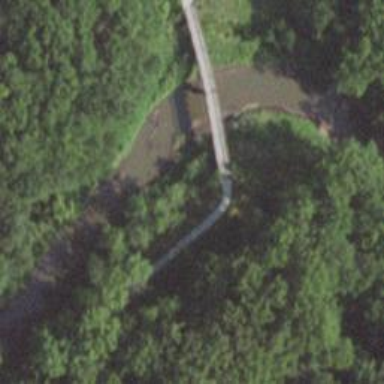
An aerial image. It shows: Bridge for cycleway.